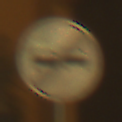
Verkehrszeichen: EndeUeberholverbot
Umgebung: Outdoor, Urban
Tageszeit: Night
Wetter: Clear
Licht: Artificial
Jahreszeit: NotSpecified
Kontrast: HighContrast